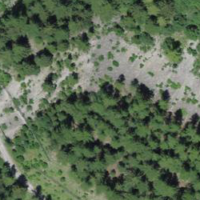
EUNIS habitat code: 43
Species observed at this site:
Oxalis acetosella